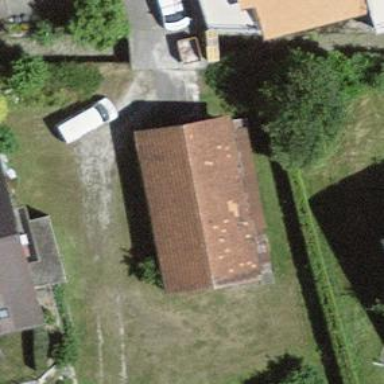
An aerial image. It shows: Warehouse with gabled roof.